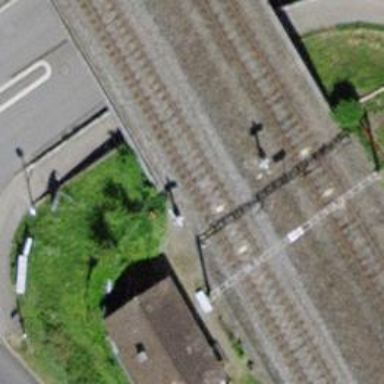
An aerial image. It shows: Single-track railway bridge with electrified contact line.